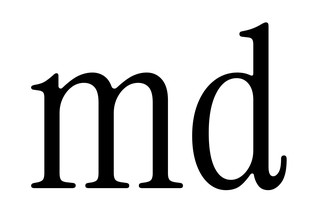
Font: InstrumentSerif-Regular